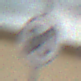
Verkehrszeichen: EndeGeschwindigkeit80
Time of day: MorningAfternoon
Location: Outdoor (Suburban)
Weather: PartlyCloudy
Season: NotSpecified
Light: Natural